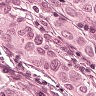
Metastatic tissue present: yes